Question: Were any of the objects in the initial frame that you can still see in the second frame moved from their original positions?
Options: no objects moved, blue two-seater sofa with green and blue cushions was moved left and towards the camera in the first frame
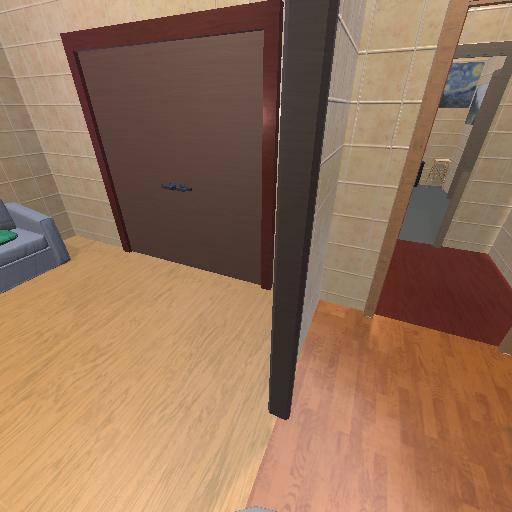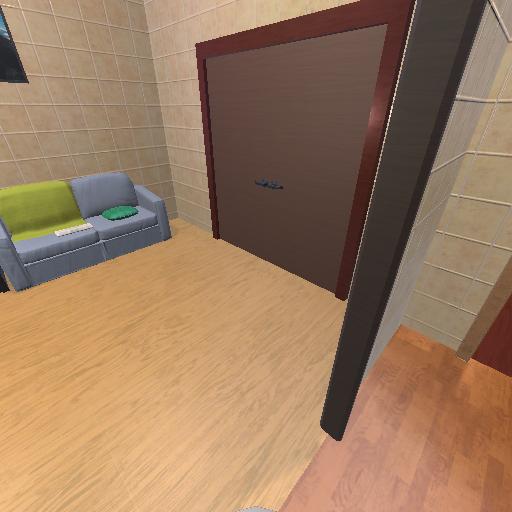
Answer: no objects moved